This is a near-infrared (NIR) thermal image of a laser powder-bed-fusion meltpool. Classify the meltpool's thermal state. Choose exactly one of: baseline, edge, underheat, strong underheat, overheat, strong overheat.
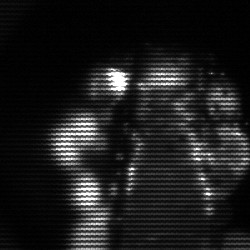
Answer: baseline